Question: This question is just to learn about 'PHP_EOL;' and 'HEREDOC'/'NOWDOC'.
I run this code but the output is badly formatted (all content in a single line). What i expect is a well formatted output with break lines.

What is the problem?
'''
<?php
$data = array(
'Titulo 1' => array(
'description' => 'A.',
'year' => 2010
),
'Titulo 2' => array(
'description' => 'B.',
'year' => 2008
),
'Titulo 3' => array(
'description' => 'C.',
'year' => 2011
)
);
echo <<<'NOWDOC'
---------------------------------------------------
#List
---------------------------------------------------
NOWDOC;
echo PHP_EOL;
foreach($data as $title => $info) {
echo <<<HEREDOC
Titulo: {$title}
Ano: {$info['year']}
Descricao: {$info['description']}
---------------------------------------------------
HEREDOC;
echo PHP_EOL;
}
?>
'''
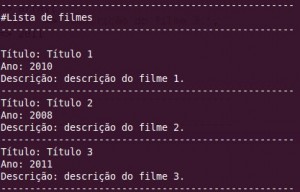
Answer: In console, this should work without problems. In a browser add this:
'''
header("Content-Type:text/plain");
'''
to the top of your script and the browser will render it as plain text.